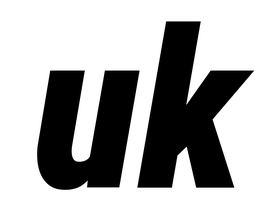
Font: Roboto-Italic_Condensed_Black_Italic